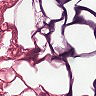
Metastatic tissue present: no